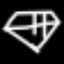
Label: diamond